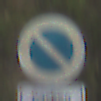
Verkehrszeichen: EingeschraenktesHalteverbot
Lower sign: ZeitangabenMitBeschraenkungAufWochentage6
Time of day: Midday
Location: Outdoor (Nature)
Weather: PartlyCloudy
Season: Autumn
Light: Natural